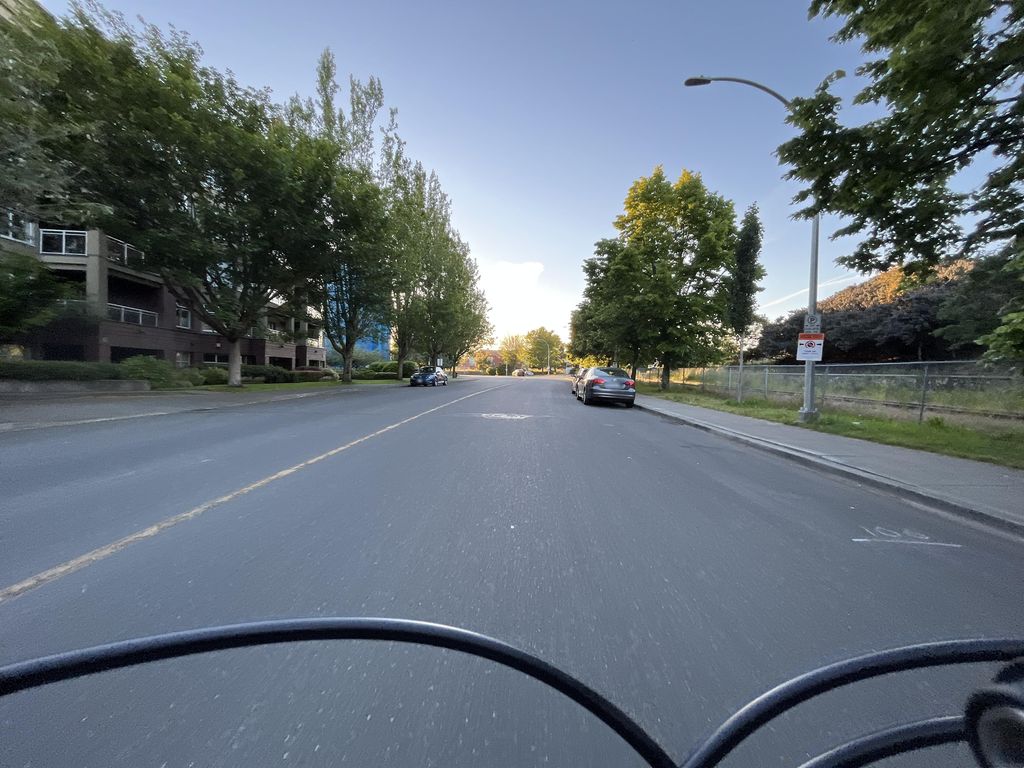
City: victoria